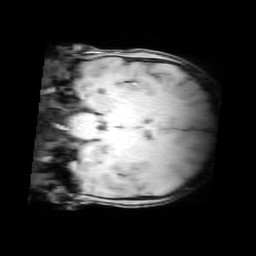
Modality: MP2RAGE
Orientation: coronal
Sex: male
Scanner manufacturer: siemens
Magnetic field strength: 3 T
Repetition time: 5 s
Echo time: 0.00355 s